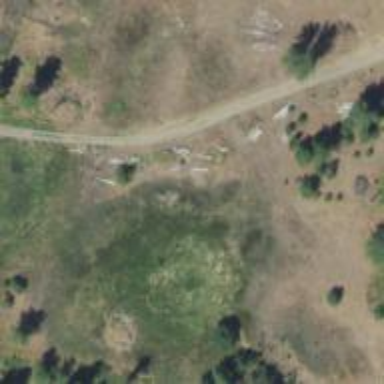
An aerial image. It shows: Driveway.